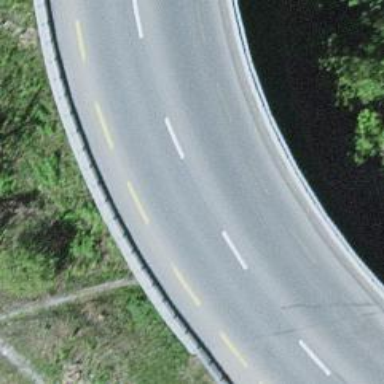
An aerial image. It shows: Primary highway bridge with designated cycle lane.